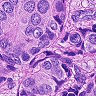
Metastatic tissue present: yes